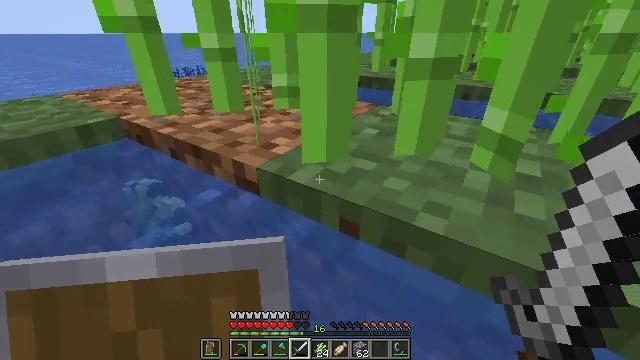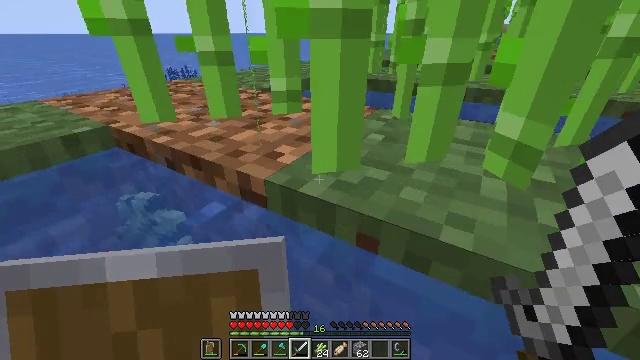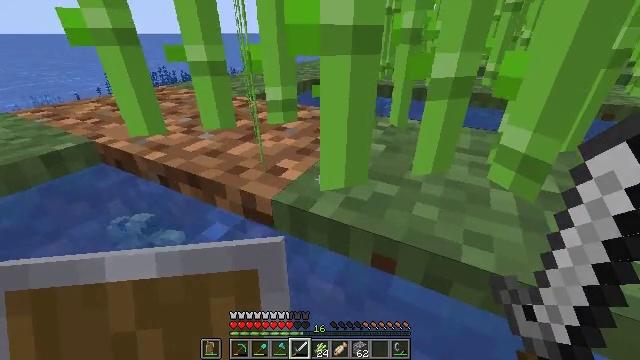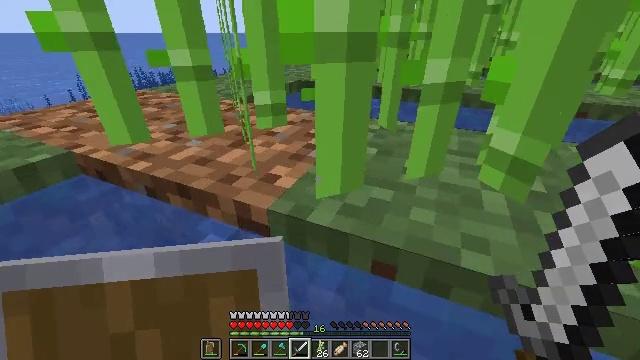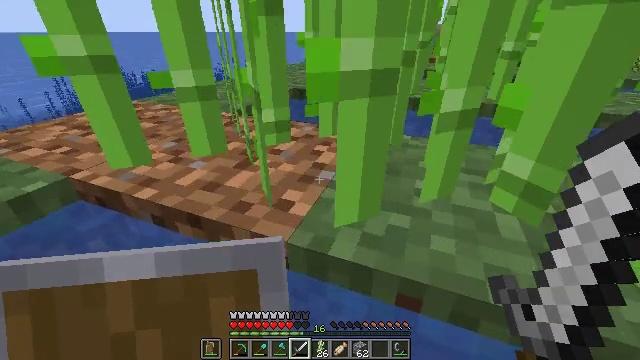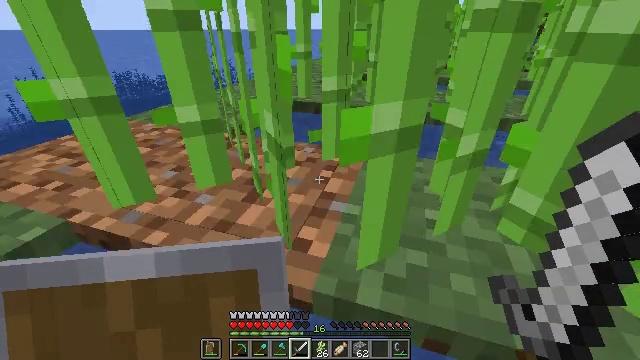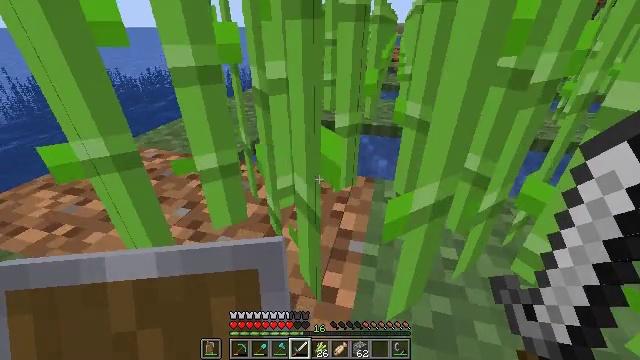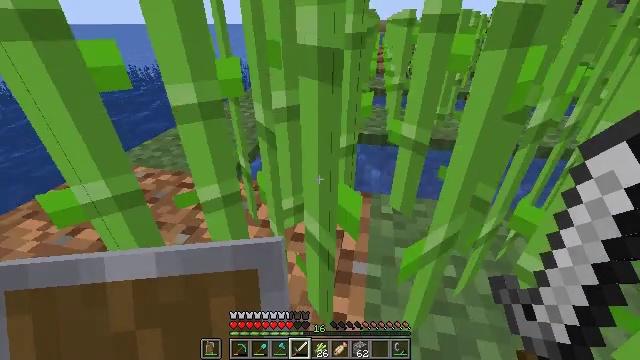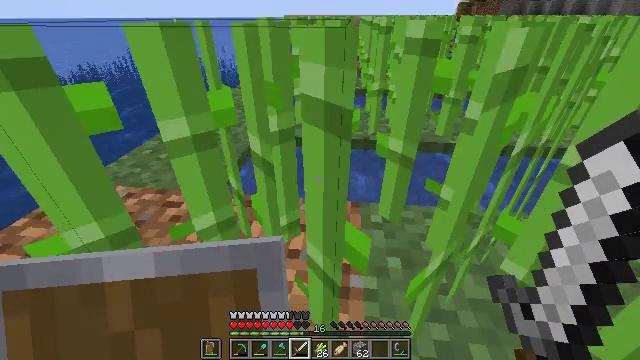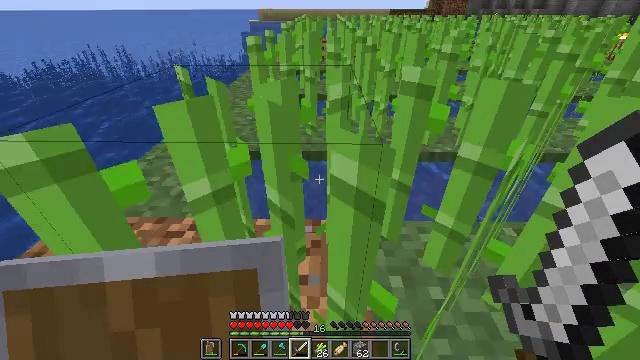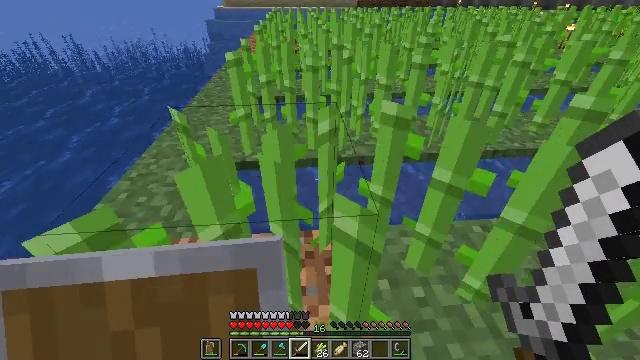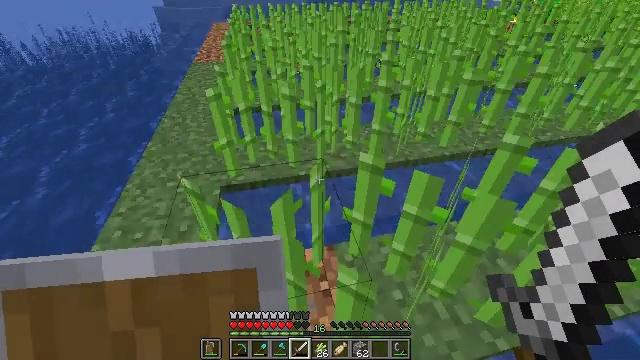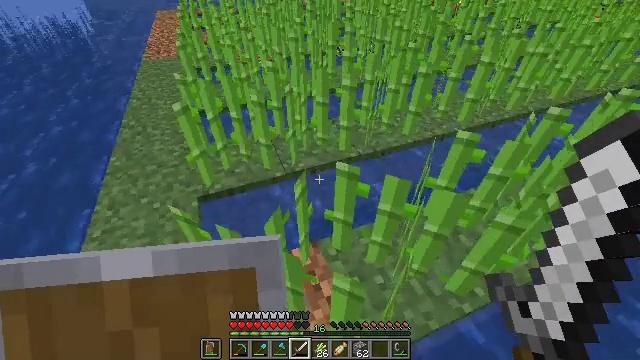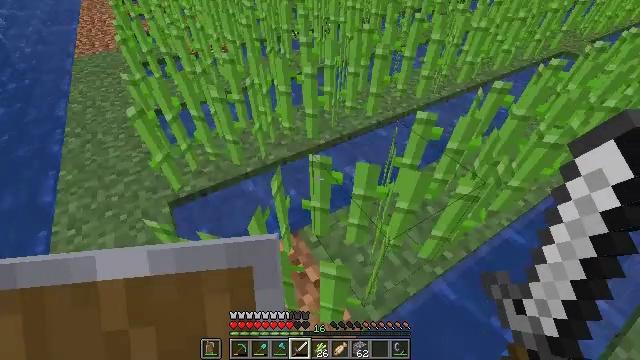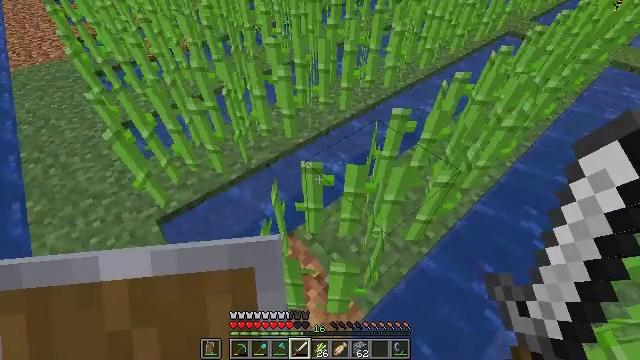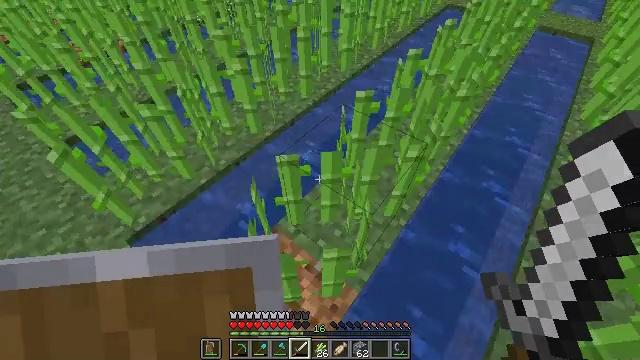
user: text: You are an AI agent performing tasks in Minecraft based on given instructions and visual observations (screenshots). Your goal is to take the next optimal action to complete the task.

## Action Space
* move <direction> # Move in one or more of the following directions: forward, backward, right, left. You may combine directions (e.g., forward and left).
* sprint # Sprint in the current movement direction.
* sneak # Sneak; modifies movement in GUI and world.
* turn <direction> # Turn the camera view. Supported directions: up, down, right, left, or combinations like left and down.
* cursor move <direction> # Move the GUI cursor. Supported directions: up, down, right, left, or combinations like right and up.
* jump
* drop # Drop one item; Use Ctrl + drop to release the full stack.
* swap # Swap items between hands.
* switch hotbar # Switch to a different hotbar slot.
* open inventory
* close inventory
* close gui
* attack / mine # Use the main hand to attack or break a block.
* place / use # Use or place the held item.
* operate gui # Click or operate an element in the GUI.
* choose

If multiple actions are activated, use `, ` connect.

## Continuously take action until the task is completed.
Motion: motion action
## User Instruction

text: Harvest kelp from the ocean.
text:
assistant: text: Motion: move forward and move left, turn right, jump
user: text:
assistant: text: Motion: move forward and move left, turn right, jump
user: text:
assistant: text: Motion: move forward and move left, turn right, jump
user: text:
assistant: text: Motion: move forward and move left, turn right, jump
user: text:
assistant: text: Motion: move forward and move left, turn right, jump
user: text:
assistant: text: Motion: move forward and move left, turn right, jump
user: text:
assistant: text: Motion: move forward and move left, turn right, jump
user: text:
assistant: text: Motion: move forward and move left, turn right and down, jump
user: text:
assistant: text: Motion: move forward and move left, turn right and down, jump
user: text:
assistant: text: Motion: move forward and move left, turn right and down, jump
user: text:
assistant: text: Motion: move forward and move left, turn right and down, jump
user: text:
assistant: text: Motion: move forward and move left, turn right and down, jump
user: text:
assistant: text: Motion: move forward and move left, turn right and down, jump
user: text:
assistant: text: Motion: move forward and move left, turn right and down, jump
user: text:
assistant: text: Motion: move forward and move left, turn right and down, jump
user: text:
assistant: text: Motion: move forward and move left, turn right and down
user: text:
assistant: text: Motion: move left, turn right
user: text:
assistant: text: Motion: move left, turn right
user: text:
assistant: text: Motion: move left, turn right
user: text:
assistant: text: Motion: move left, turn right and up
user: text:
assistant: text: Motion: turn right and up
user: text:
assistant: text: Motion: no_op
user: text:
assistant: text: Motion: no_op
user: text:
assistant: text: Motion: no_op
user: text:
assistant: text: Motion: turn up
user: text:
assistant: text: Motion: no_op
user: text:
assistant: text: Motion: no_op
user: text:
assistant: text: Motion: no_op
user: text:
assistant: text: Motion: move left
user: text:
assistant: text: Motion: move left